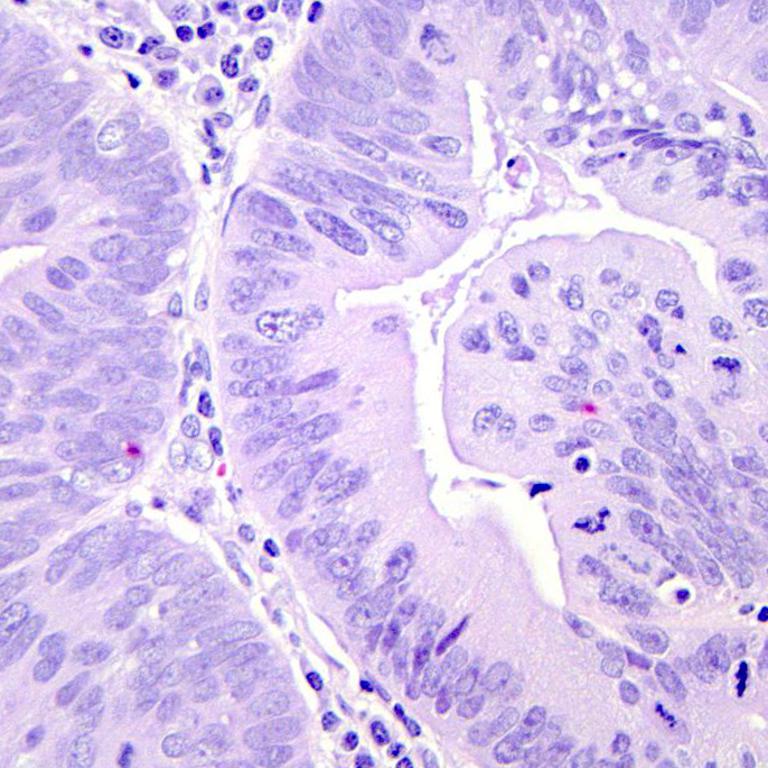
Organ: colon
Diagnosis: adenocarcinomas